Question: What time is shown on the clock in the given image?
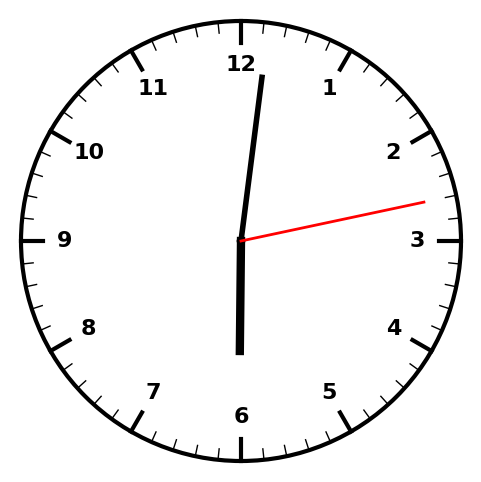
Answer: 06:01:13